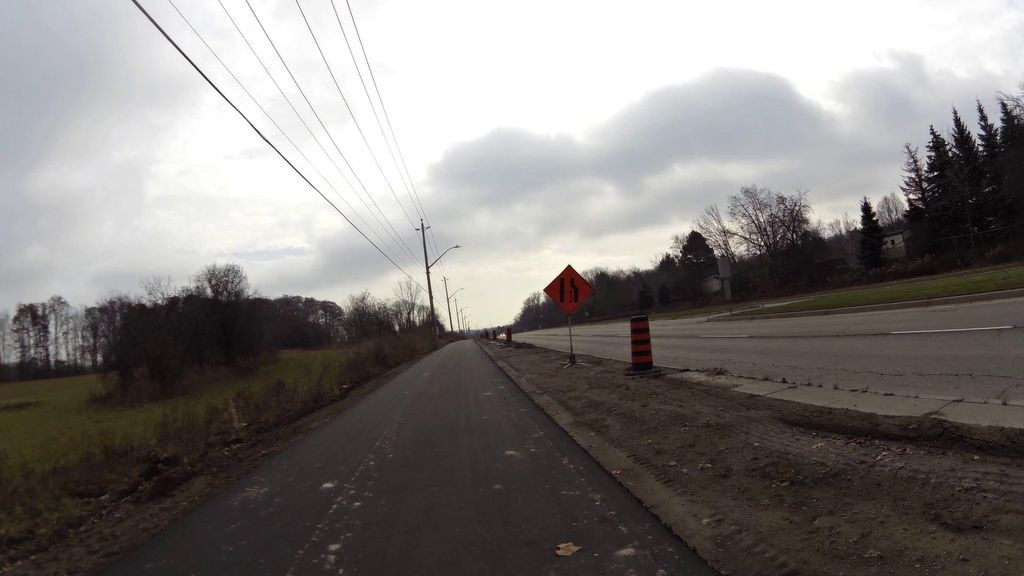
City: kitchener-waterloo